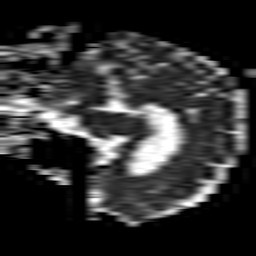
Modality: ADC
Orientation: sagittal
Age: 76
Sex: female
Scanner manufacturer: philips
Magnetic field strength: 1.5 T
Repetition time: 3.398 s
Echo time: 0.06922 s